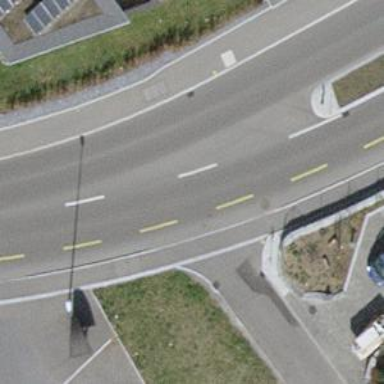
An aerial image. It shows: Bus stop with stop position for public transport.